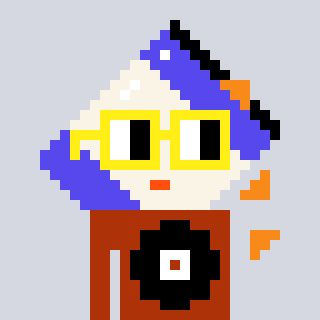
a pixel art character with square yellow glasses, a chips-shaped head and a hotbrown-colored body on a cool background